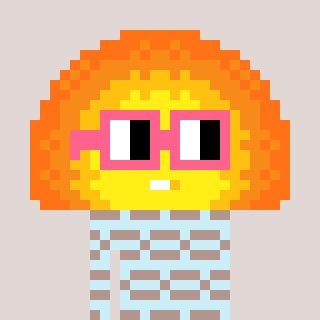
a pixel art character with square pink glasses, a sunset-shaped head and a cold-colored body on a warm background